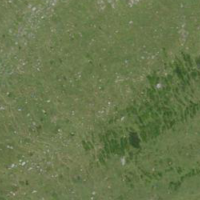
EUNIS habitat code: 26
Species observed at this site:
Nucifraga caryocatactes